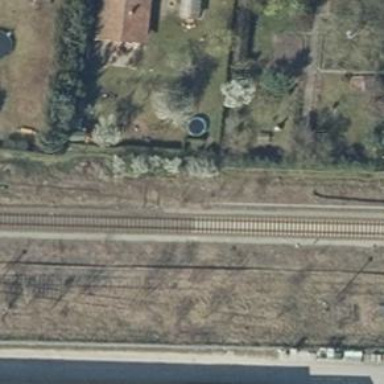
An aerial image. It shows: Abandoned railway.